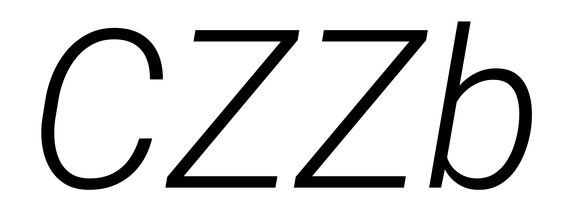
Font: Roboto-Italic_Light_Italic